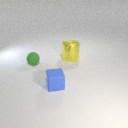
large yellow metal cylinder behind small green rubber sphere